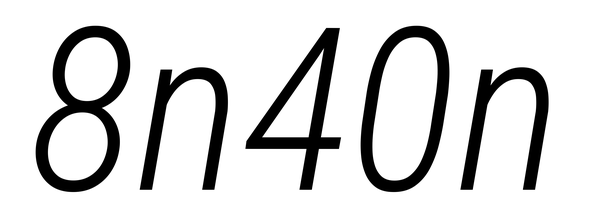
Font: Roboto-Italic_Condensed_Light_Italic